Question: IntelliJ CE is great integrating maven execution for modules.
Im using IntelliJ CE 13, and for custom maven executions i'm using the "Execute maven goal" window.

A great feature it has is it remembers all (and i mean ) of the previous executions, which is a great thing to avoid typing over and over the same command.
BUT, if anytime you type a really long command, the window gets resized to fit in the command, so it's a little bit annoying to scroll in order to view the "choose module" button.
Is there any way of "cleaning" that list of previous executions???
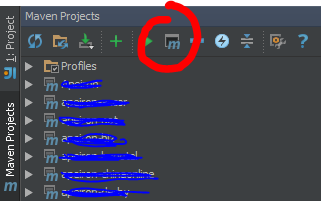
Answer: To the best of my knowledge, there is not a way via the UI to clear that list. You may want to open a feature request to do such: <URL>
That said, there is a hack you can do to clear it (or selective items).
1. Close your project
2. Go to the .idea directory within your project if you are using file based project and not directory based project settings, you can search the .iws file for the following
3. Backup the workspace.xml file
4. Open the workspace.xml file
5. Do a search for <component name="mavenExecuteGoalHistory"> It's path is: /project/component[@name='mavenExecuteGoalHistory']
6. Delete any or all of the <option> elements within that <component> element
7. Save the file and reopen your project.